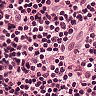
Metastatic tissue present: no